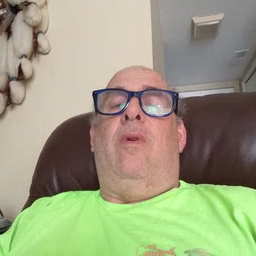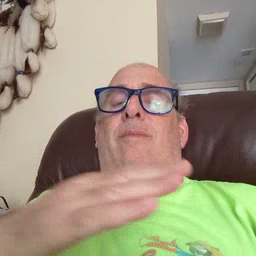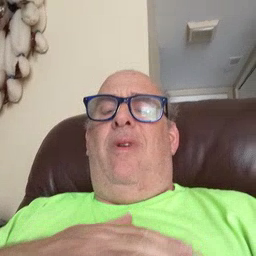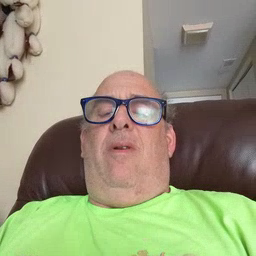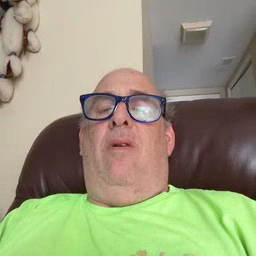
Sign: minemy